Question: I am having a problem with a online menu maker I found called CssMenuMaker.com
The Instructions are pretty straight forward
'''
Installation Instructions
Upload the menu_assets folder to the root directory of your website. This is usually where your
index.html file is.
Copy and paste the code below somewhere between the <head></head> tags.
<link href="/menu_assets/styles.css" rel="stylesheet" type="text/css">
Copy and paste the html below where ever you want your menu to show up.
<div id='cssmenu'>
<ul>
<li class='active '><a href='index.html'><span>Home</span></a></li>
<li class='has-sub '><a href='#'><span>Products</span></a>
<ul>
<li><a href='#'><span>Product 1</span></a></li>
<li><a href='#'><span>Product 2</span></a></li>
</ul>
</li>
<li><a href='#'><span>About</span></a></li>
<li><a href='#'><span>Contact</span></a></li>
</ul>
</div>
'''
I do that, yet the menu only shows up as text, like it did not see the style.css
The style.css contains
'''
#cssmenu ul,
#cssmenu li,
#cssmenu span,
#cssmenu a {
margin: 0;
padding: 0;
position: relative;
}
#cssmenu:after,
#cssmenu ul:after {
content: '';
display: block;
clear: both;
}
#cssmenu a {
color: #333333;
display: inline-block;
font-family: 'Lucida Grande', 'Lucida Sans Unicode', Helvetica, Arial, Verdana, sans-serif;
font-size: 12px;
min-width: 35px;
text-align: center;
text-decoration: none;
text-shadow: 0 -1px 0 #eeeeee;
}
#cssmenu ul {
list-style: none;
}
#cssmenu > ul > li {
float: left;
}
#cssmenu > ul > li.active a {
background: #d9d9d9 url(images/grad_light.png) repeat-x left bottom;
background: -moz-linear-gradient(top, #d9d9d9 0%, #bfbfbf 100%);
background: -webkit-gradient(linear, left top, left bottom, color-stop(0%, #d9d9d9), color-stop(100%, #bfbfbf));
background: -webkit-linear-gradient(top, #d9d9d9 0%, #bfbfbf 100%);
background: -o-linear-gradient(top, #d9d9d9 0%, #bfbfbf 100%);
background: -ms-linear-gradient(top, #d9d9d9 0%, #bfbfbf 100%);
background: linear-gradient(to bottom, #d9d9d9 0%, #bfbfbf 100%);
filter: progid:dximagetransform.microsoft.gradient(startColorstr='#d9d9d9', endColorstr='#bfbfbf', GradientType=0);
box-shadow: inset 0 0 10px #979797, inset 0 10px 10px #979797;
-moz-box-shadow: inset 0 0 10px #979797, inset 0 10px 10px #979797;
-webkit-box-shadow: inset 0 0 10px #979797, inset 0 10px 10px #979797;
filter: none;
}
#cssmenu > ul > li.active a:hover {
background: -moz-linear-gradient(top, #d9d9d9 0%, #bfbfbf 100%);
background: -webkit-gradient(linear, left top, left bottom, color-stop(0%, #d9d9d9), color-stop(100%, #bfbfbf));
background: -webkit-linear-gradient(top, #d9d9d9 0%, #bfbfbf 100%);
background: -o-linear-gradient(top, #d9d9d9 0%, #bfbfbf 100%);
background: -ms-linear-gradient(top, #d9d9d9 0%, #bfbfbf 100%);
background: linear-gradient(to bottom, #d9d9d9 0%, #bfbfbf 100%);
filter: progid:dximagetransform.microsoft.gradient(startColorstr='#d9d9d9', endColorstr='#bfbfbf', GradientType=0);
filter: none;
}
#cssmenu > ul > li a {
box-shadow: inset 0 0 0 1px #ffffff;
-moz-box-shadow: inset 0 0 0 1px #ffffff;
-webkit-box-shadow: inset 0 0 0 1px #ffffff;
background: #bfbfbf url(images/grad_light.png) repeat-x left top;
background: -moz-linear-gradient(top, #ffffff 0%, #e5e5e5 50%, #d7d7d7 51%, #ededed 100%);
background: -webkit-gradient(linear, left top, left bottom, color-stop(0%, #ffffff), color-stop(50%, #e5e5e5), color-stop(51%, #d7d7d7), color-stop(100%, #ededed));
background: -webkit-linear-gradient(top, #ffffff 0%, #e5e5e5 50%, #d7d7d7 51%, #ededed 100%);
background: -o-linear-gradient(top, #ffffff 0%, #e5e5e5 50%, #d7d7d7 51%, #ededed 100%);
background: -ms-linear-gradient(top, #ffffff 0%, #e5e5e5 50%, #d7d7d7 51%, #ededed 100%);
background: linear-gradient(to bottom, #ffffff 0%, #e5e5e5 50%, #d7d7d7 51%, #ededed 100%);
filter: progid:dximagetransform.microsoft.gradient(startColorstr='#ffffff', endColorstr='#ededed', GradientType=0);
border-bottom: 1px solid #d2d2d2;
border-top: 1px solid #d2d2d2;
border-right: 1px solid #d2d2d2;
line-height: 34px;
padding: 0 35px;
filter: none;
}
#cssmenu > ul > li a:hover {
background: #ffffff url(images/grad_light.png) repeat-x left bottom;
background: -moz-linear-gradient(top, #d9d9d9 0%, #bfbfbf 50%, #b0b0b0 51%, #c7c7c7 100%);
background: -webkit-gradient(linear, left top, left bottom, color-stop(0%, #d9d9d9), color-stop(50%, #bfbfbf), color-stop(51%, #b0b0b0), color-stop(100%, #c7c7c7));
background: -webkit-linear-gradient(top, #d9d9d9 0%, #bfbfbf 50%, #b0b0b0 51%, #c7c7c7 100%);
background: -o-linear-gradient(top, #d9d9d9 0%, #bfbfbf 50%, #b0b0b0 51%, #c7c7c7 100%);
background: -ms-linear-gradient(top, #d9d9d9 0%, #bfbfbf 50%, #b0b0b0 51%, #c7c7c7 100%);
background: linear-gradient(to bottom, #d9d9d9 0%, #bfbfbf 50%, #b0b0b0 51%, #c7c7c7 100%);
filter: progid:dximagetransform.microsoft.gradient(startColorstr='#ffffff', endColorstr='#ededed', GradientType=0);
filter: none;
}
#cssmenu > ul > li:first-child a {
border-radius: 5px 0 0 5px;
-moz-border-radius: 5px 0 0 5px;
-webkit-border-radius: 5px 0 0 5px;
border-left: 1px solid #d2d2d2;
}
#cssmenu > ul > li:last-child a {
border-radius: 0 5px 5px 0;
-moz-border-radius: 0 5px 5px 0;
-webkit-border-radius: 0 5px 5px 0;
}
#cssmenu .has-sub:hover ul {
display: block;
}
#cssmenu .has-sub ul {
display: none;
position: absolute;
top: 36px;
left: -1px;
min-width: 100%;
text-align: center;
*width: 100%;
}
#cssmenu .has-sub ul li {
text-align: center;
}
#cssmenu .has-sub ul li a {
border-top: 0 none;
border-left: 1px solid #d2d2d2;
display: block;
line-height: 120%;
padding: 9px 5px;
text-align: center;
}
'''
However when I copy and paste BOTH the style.css code and the code for the table into the actual index.html file, the table appears with the .css formatting.
This leads me to believe the
'''
<link href="/menu_assets/styles.css" rel="stylesheet" type="text/css">
'''
Is not working correctly, any ideas?
Here is the code that doesnt work on my website
'''
<!DOCTYPE html>
<html lang="en">
<head>
<link href="/menu_assets/styles.css" rel="stylesheet" type="text/css">
<link href="../bootstrap/css/bootstrap.css" rel="stylesheet">
<link href="../bootstrap/css/bootstrap-responsive.css" rel="stylesheet">
<link rel="apple-touch-icon-precomposed" sizes="144x144" href="../assets/ico/apple-touch-icon-144-precomposed.png">
<link rel="apple-touch-icon-precomposed" sizes="114x114" href="../assets/ico/apple-touch-icon-114-precomposed.png">
<link rel="apple-touch-icon-precomposed" sizes="72x72" href="../assets/ico/apple-touch-icon-72-precomposed.png">
<link rel="apple-touch-icon-precomposed" href="../assets/ico/apple-touch-icon-57-precomposed.png">
<link rel="shortcut icon" href="../assets/ico/favicon.png">
<title> Main website</title
</head>
<body>
<div id='cssmenu'>
<ul>
<li class='active '><a href='minecrft2.html'><span>Home</span></a></li>
<li class='has-sub '><a href='#'><span>Products</span></a>
<ul>
<li><a href='#'><span>Product 1</span></a></li>
<li><a href='#'><span>Product 2</span></a></li>
</ul>
</li>
<li><a href='#'><span>About</span></a></li>
<li><a href='#'><span>Contact</span></a></li>
</ul>
</div>
<h1 style="text-align: center; color: red; font-family: Arial, salmonblack;"> Welcome To The main Minecrft Website!</h1>
</body>
</html>
'''
Here is the code that works on my website
'''
<!DOCTYPE html>
<html lang="en">
<head>
<link href="/menu_assets/styles.css" rel="stylesheet" type="text/css">
<link href="../bootstrap/css/bootstrap.css" rel="stylesheet">
<link href="../bootstrap/css/bootstrap-responsive.css" rel="stylesheet">
<link rel="apple-touch-icon-precomposed" sizes="144x144" href="../assets/ico/apple-touch-icon-144-precomposed.png">
<link rel="apple-touch-icon-precomposed" sizes="114x114" href="../assets/ico/apple-touch-icon-114-precomposed.png">
<link rel="apple-touch-icon-precomposed" sizes="72x72" href="../assets/ico/apple-touch-icon-72-precomposed.png">
<link rel="apple-touch-icon-precomposed" href="../assets/ico/apple-touch-icon-57-precomposed.png">
<link rel="shortcut icon" href="../assets/ico/favicon.png">
<title> Main website</title
</head>
<body>
<style type="text/css">#cssmenu ul,
#cssmenu li,
#cssmenu span,
#cssmenu a {
margin: 0;
padding: 0;
position: relative;
}
#cssmenu:after,
#cssmenu ul:after {
content: '';
display: block;
clear: both;
}
#cssmenu a {
color: #333333;
display: inline-block;
font-family: 'Lucida Grande', 'Lucida Sans Unicode', Helvetica, Arial, Verdana, sans-serif;
font-size: 12px;
min-width: 35px;
text-align: center;
text-decoration: none;
text-shadow: 0 -1px 0 #eeeeee;
}
#cssmenu ul {
list-style: none;
}
#cssmenu > ul > li {
float: left;
}
#cssmenu > ul > li.active a {
background: #d9d9d9 url(menu_assets/images/grad_light.png) repeat-x left bottom;
background: -moz-linear-gradient(top, #d9d9d9 0%, #bfbfbf 100%);
background: -webkit-gradient(linear, left top, left bottom, color-stop(0%, #d9d9d9), color-stop(100%, #bfbfbf));
background: -webkit-linear-gradient(top, #d9d9d9 0%, #bfbfbf 100%);
background: -o-linear-gradient(top, #d9d9d9 0%, #bfbfbf 100%);
background: -ms-linear-gradient(top, #d9d9d9 0%, #bfbfbf 100%);
background: linear-gradient(to bottom, #d9d9d9 0%, #bfbfbf 100%);
filter: progid:dximagetransform.microsoft.gradient(startColorstr='#d9d9d9', endColorstr='#bfbfbf', GradientType=0);
box-shadow: inset 0 0 10px #979797, inset 0 10px 10px #979797;
-moz-box-shadow: inset 0 0 10px #979797, inset 0 10px 10px #979797;
-webkit-box-shadow: inset 0 0 10px #979797, inset 0 10px 10px #979797;
filter: none;
}
#cssmenu > ul > li.active a:hover {
background: -moz-linear-gradient(top, #d9d9d9 0%, #bfbfbf 100%);
background: -webkit-gradient(linear, left top, left bottom, color-stop(0%, #d9d9d9), color-stop(100%, #bfbfbf));
background: -webkit-linear-gradient(top, #d9d9d9 0%, #bfbfbf 100%);
background: -o-linear-gradient(top, #d9d9d9 0%, #bfbfbf 100%);
background: -ms-linear-gradient(top, #d9d9d9 0%, #bfbfbf 100%);
background: linear-gradient(to bottom, #d9d9d9 0%, #bfbfbf 100%);
filter: progid:dximagetransform.microsoft.gradient(startColorstr='#d9d9d9', endColorstr='#bfbfbf', GradientType=0);
filter: none;
}
#cssmenu > ul > li a {
box-shadow: inset 0 0 0 1px #ffffff;
-moz-box-shadow: inset 0 0 0 1px #ffffff;
-webkit-box-shadow: inset 0 0 0 1px #ffffff;
background: #bfbfbf url(menu_assets/images/grad_light.png) repeat-x left top;
background: -moz-linear-gradient(top, #ffffff 0%, #e5e5e5 50%, #d7d7d7 51%, #ededed 100%);
background: -webkit-gradient(linear, left top, left bottom, color-stop(0%, #ffffff), color-stop(50%, #e5e5e5), color-stop(51%, #d7d7d7), color-stop(100%, #ededed));
background: -webkit-linear-gradient(top, #ffffff 0%, #e5e5e5 50%, #d7d7d7 51%, #ededed 100%);
background: -o-linear-gradient(top, #ffffff 0%, #e5e5e5 50%, #d7d7d7 51%, #ededed 100%);
background: -ms-linear-gradient(top, #ffffff 0%, #e5e5e5 50%, #d7d7d7 51%, #ededed 100%);
background: linear-gradient(to bottom, #ffffff 0%, #e5e5e5 50%, #d7d7d7 51%, #ededed 100%);
filter: progid:dximagetransform.microsoft.gradient(startColorstr='#ffffff', endColorstr='#ededed', GradientType=0);
border-bottom: 1px solid #d2d2d2;
border-top: 1px solid #d2d2d2;
border-right: 1px solid #d2d2d2;
line-height: 34px;
padding: 0 35px;
filter: none;
}
#cssmenu > ul > li a:hover {
background: #ffffff url(menu_assets/images/grad_light.png) repeat-x left bottom;
background: -moz-linear-gradient(top, #d9d9d9 0%, #bfbfbf 50%, #b0b0b0 51%, #c7c7c7 100%);
background: -webkit-gradient(linear, left top, left bottom, color-stop(0%, #d9d9d9), color-stop(50%, #bfbfbf), color-stop(51%, #b0b0b0), color-stop(100%, #c7c7c7));
background: -webkit-linear-gradient(top, #d9d9d9 0%, #bfbfbf 50%, #b0b0b0 51%, #c7c7c7 100%);
background: -o-linear-gradient(top, #d9d9d9 0%, #bfbfbf 50%, #b0b0b0 51%, #c7c7c7 100%);
background: -ms-linear-gradient(top, #d9d9d9 0%, #bfbfbf 50%, #b0b0b0 51%, #c7c7c7 100%);
background: linear-gradient(to bottom, #d9d9d9 0%, #bfbfbf 50%, #b0b0b0 51%, #c7c7c7 100%);
filter: progid:dximagetransform.microsoft.gradient(startColorstr='#ffffff', endColorstr='#ededed', GradientType=0);
filter: none;
}
#cssmenu > ul > li:first-child a {
border-radius: 5px 0 0 5px;
-moz-border-radius: 5px 0 0 5px;
-webkit-border-radius: 5px 0 0 5px;
border-left: 1px solid #d2d2d2;
}
#cssmenu > ul > li:last-child a {
border-radius: 0 5px 5px 0;
-moz-border-radius: 0 5px 5px 0;
-webkit-border-radius: 0 5px 5px 0;
}
#cssmenu .has-sub:hover ul {
display: block;
}
#cssmenu .has-sub ul {
display: none;
position: absolute;
top: 36px;
left: -1px;
min-width: 100%;
text-align: center;
*width: 100%;
}
#cssmenu .has-sub ul li {
text-align: center;
}
#cssmenu .has-sub ul li a {
border-top: 0 none;
border-left: 1px solid #d2d2d2;
display: block;
line-height: 120%;
padding: 9px 5px;
text-align: center;
}
</style>
<div id='cssmenu'>
<ul>
<li class='active '><a href='index.html'><span>Home</span></a></li>
<li class='has-sub '><a href='#'><span>Products</span></a>
<ul>
<li><a href='#'><span>Product 1</span></a></li>
<li><a href='#'><span>Product 2</span></a></li>
</ul>
</li>
<li><a href='#'><span>About</span></a></li>
<li><a href='#'><span>Contact</span></a></li>
</ul>
</div>
<div style="clear:both; margin: 0 0 30px 0;">&nbsp;</div>
<h1 style="text-align: center; color: red; font-family: Arial, salmonblack;"> Welcome To The main Minecrft Website!</h1>
</body>
</html>
'''
Thanks so much!
Sorry for the long question
Update:
After the answer below, I tried and still failed, I uploaded a picture to help show the problem.

The url is
<URL>
So you can see what is showing up. Thanks!
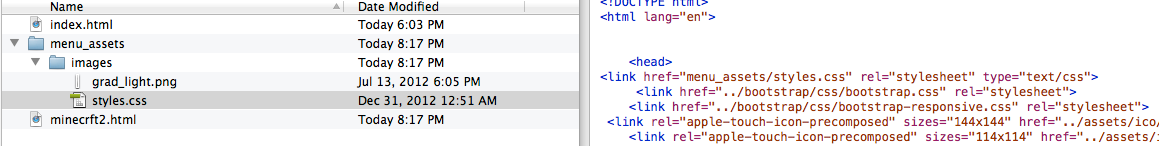
Answer: You may need to just update the path to the css file as you suggest.
Where is this css file located in regard to the html document? if it is in the same directory then use
'''
<link href="styles.css" rel="stylesheet" type="text/css">
'''
if it is in a subfolder use
'''
<link href="subfolder/styles.css" rel="stylesheet" type="text/css">
'''
<URL>
Based on the image you've provided, the correct path from the index.html file would be:
'''
<link href="menu_assets/images/styles.css" rel="stylesheet" type="text/css">
'''
and in minecraft2.html it would be:
'''
<link href="images/styles.css" rel="stylesheet" type="text/css">
'''